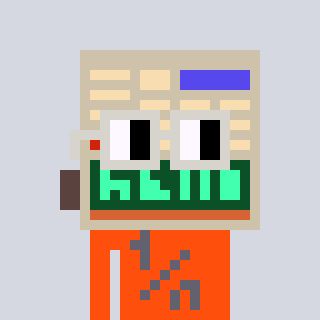
a pixel art character with square light gray glasses, a calculator-shaped head and a orange-colored body on a cool background